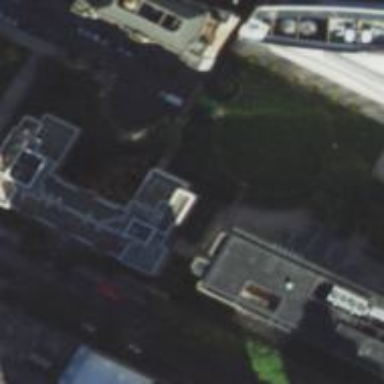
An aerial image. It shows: Beige dormitory building with flat roof.